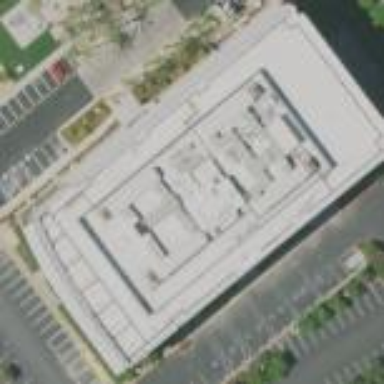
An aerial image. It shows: Office building.